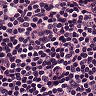
Metastatic tissue present: no